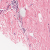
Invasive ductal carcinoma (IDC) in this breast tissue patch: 0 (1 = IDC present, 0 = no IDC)